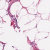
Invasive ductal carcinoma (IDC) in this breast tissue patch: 1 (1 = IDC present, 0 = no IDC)